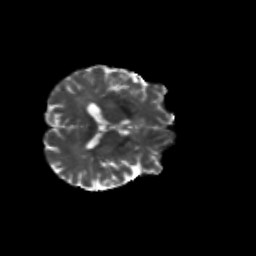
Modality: T2w
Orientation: axial
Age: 68
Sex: male
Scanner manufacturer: siemens
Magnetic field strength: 3 T
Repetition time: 4.71 s
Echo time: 0.0906 s